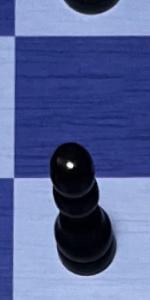
Label: Pawn_Black